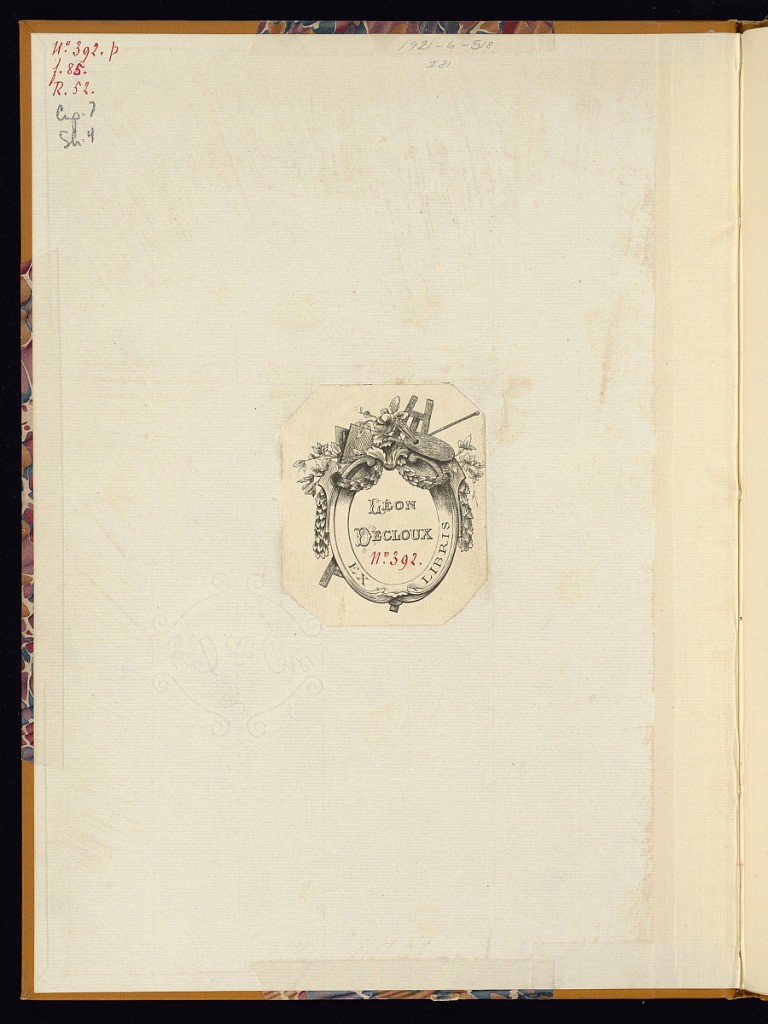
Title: TROISIEME LIVRE de forms Cartels et Rocailles, Ornés de Figures de Modes
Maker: François-Thomas Mondon, French, 1709 – 1755
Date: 1736
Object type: Album
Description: An album with a series of seven prints (including the title page) featuring rococo ornament within landscapes and interiors with figures and animals. The plates are titled, numbered, and signed.